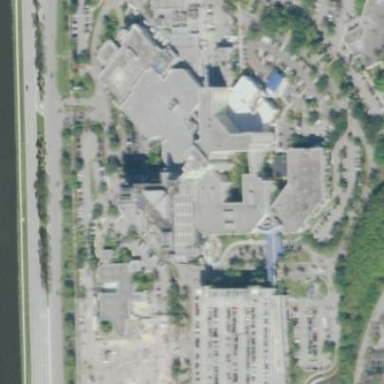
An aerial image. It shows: Hospital building.